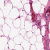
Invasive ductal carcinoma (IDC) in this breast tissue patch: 0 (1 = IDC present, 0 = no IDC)